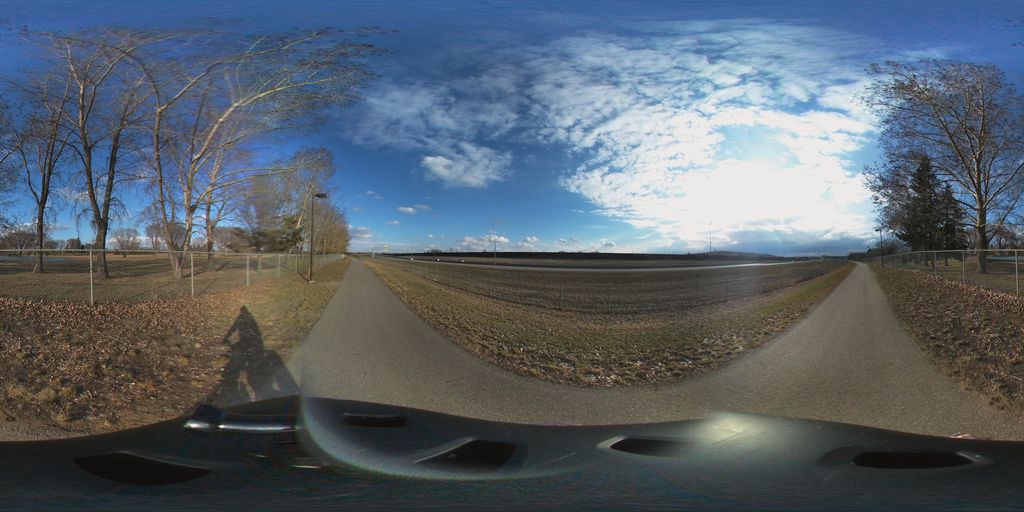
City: saskatoon